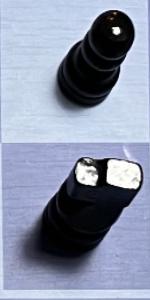
Label: Knight_Black